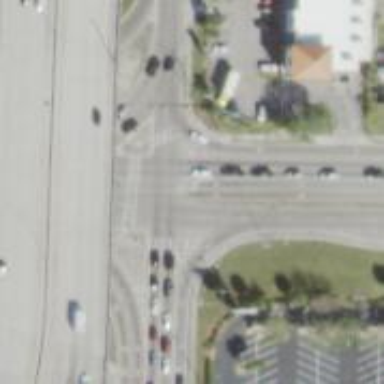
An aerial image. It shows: Primary link road with asphalt surface.